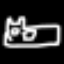
Label: bed